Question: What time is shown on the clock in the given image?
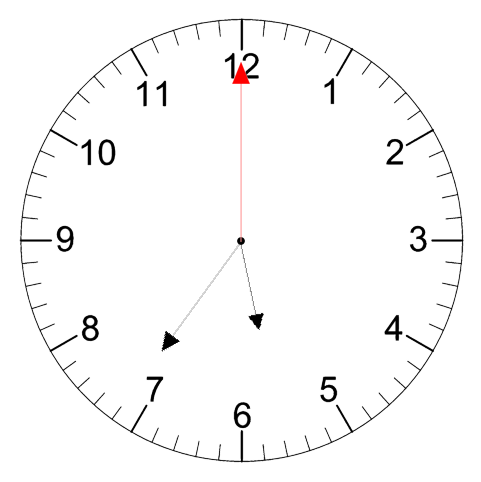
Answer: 05:36:00